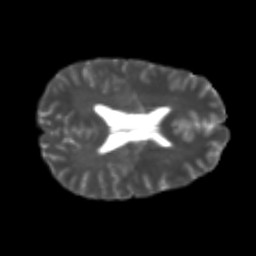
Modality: T2w
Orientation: axial
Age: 20
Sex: male
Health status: healthy
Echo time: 0.074 s